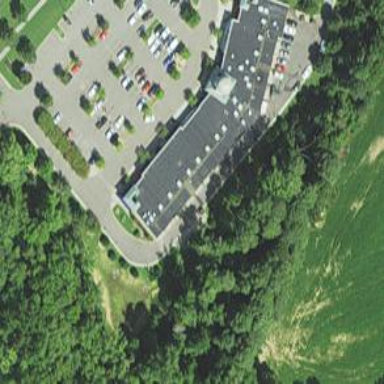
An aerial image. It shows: Healthcare clinic.